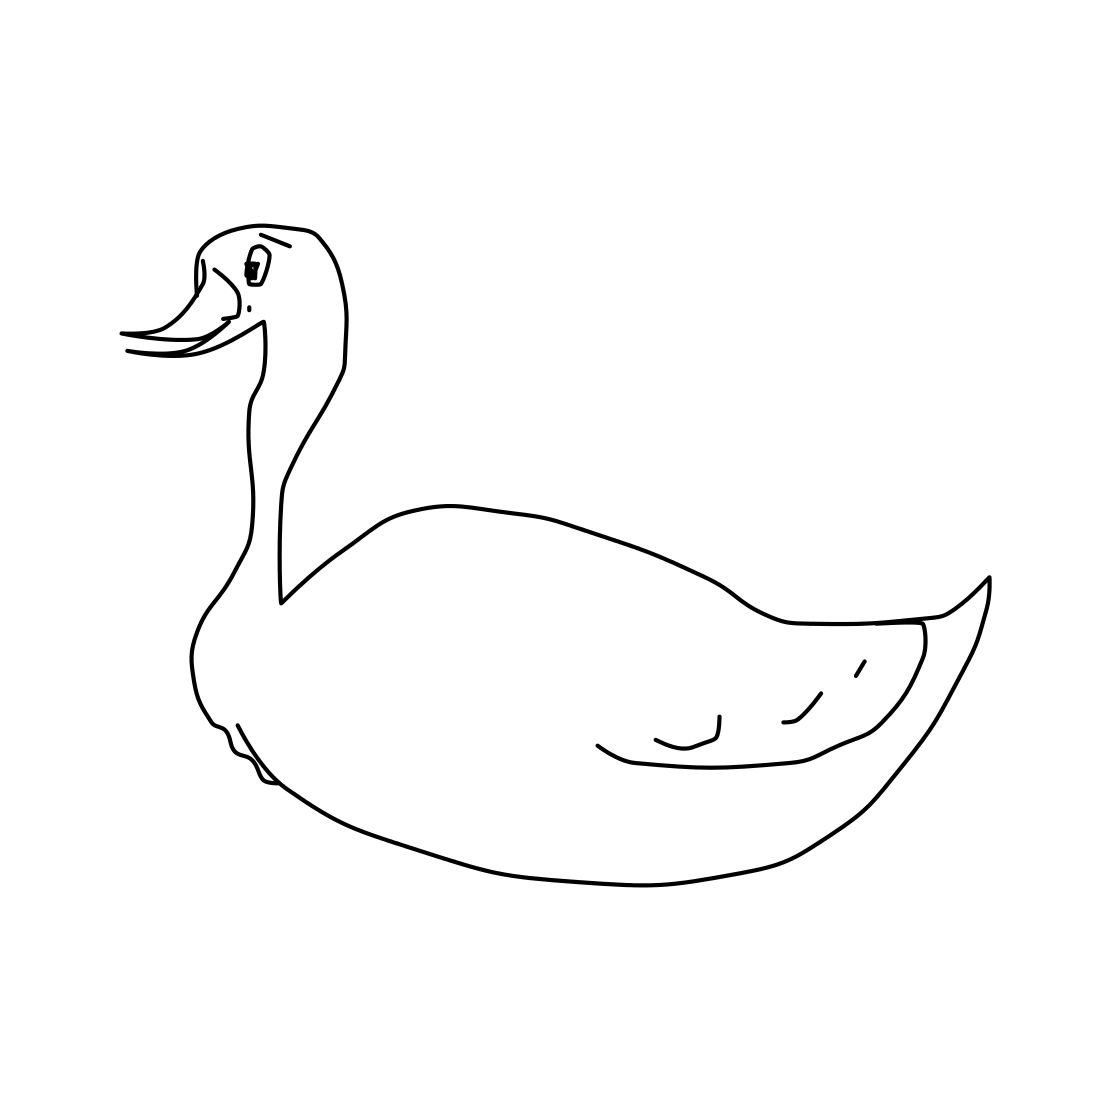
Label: swan